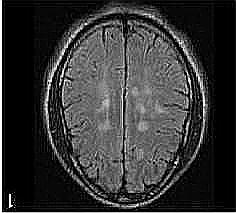
Label: notumor